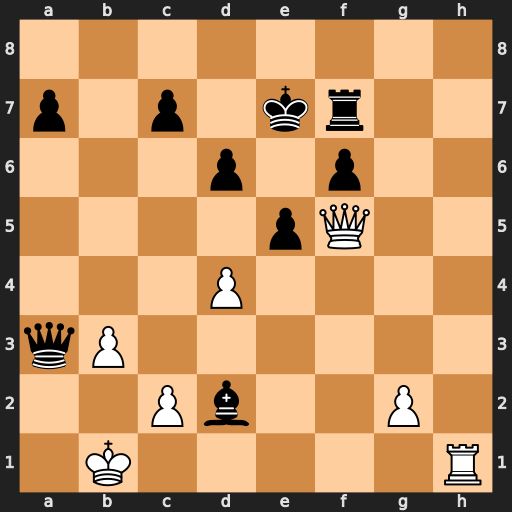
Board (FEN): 8/p1p1kr2/3p1p2/4pQ2/3P4/qP6/2Pb2P1/1K5R
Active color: w
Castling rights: -
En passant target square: -
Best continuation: d5 Qc5 Qe6+